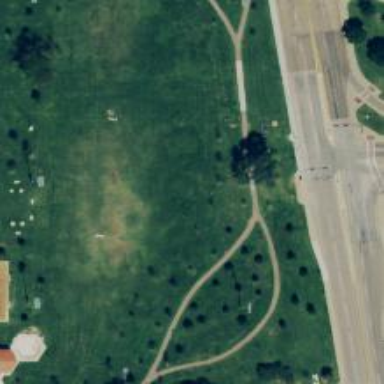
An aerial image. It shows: Disc golf basket.